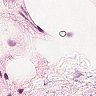
Metastatic tissue present: no